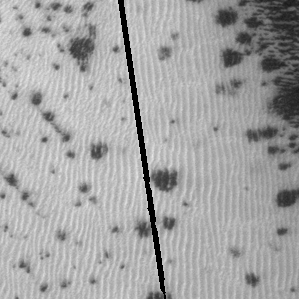
Label: frost